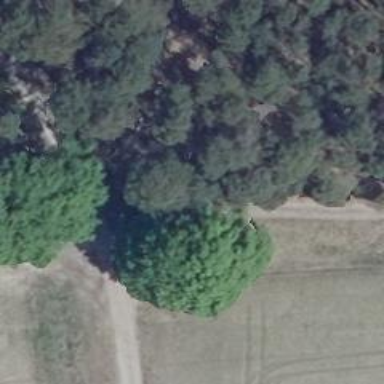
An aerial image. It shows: Natural landmark tree.